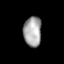
Tissue: lung
Cell type: Epithelial cells
Senescence score: 0.2056
Nuclear area (px): 528
Mean DAPI intensity: 165.587